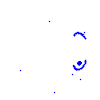
Particle: kaon